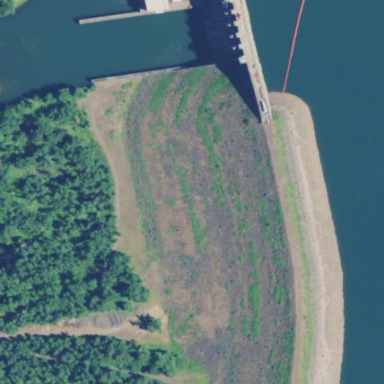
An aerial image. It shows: Dam across waterway.